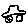
Label: car